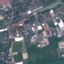
Land use / land cover class: Industrial